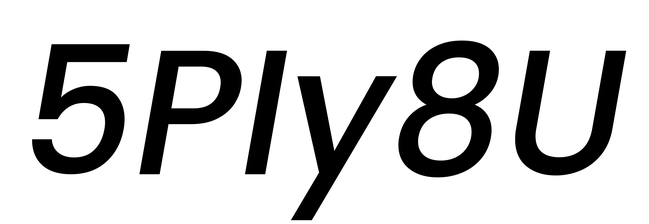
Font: Poppins-MediumItalic